Field crop: maize
Growth stage: 2
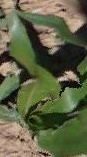
Species: maize